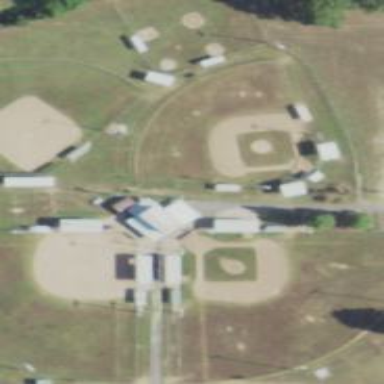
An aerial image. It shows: Baseball pitch for leisure land activities.